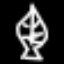
Label: leaf